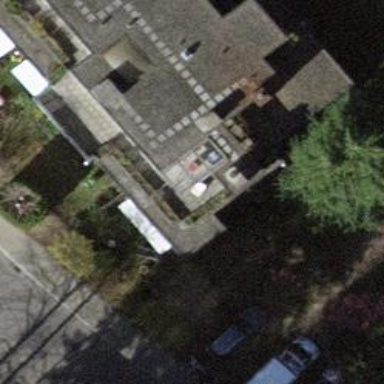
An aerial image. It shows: View of roof of building.